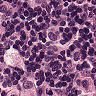
Metastatic tissue present: yes